Field crop: tomato
Growth stage: 1
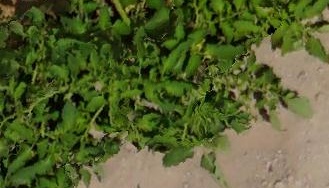
Species: tomato